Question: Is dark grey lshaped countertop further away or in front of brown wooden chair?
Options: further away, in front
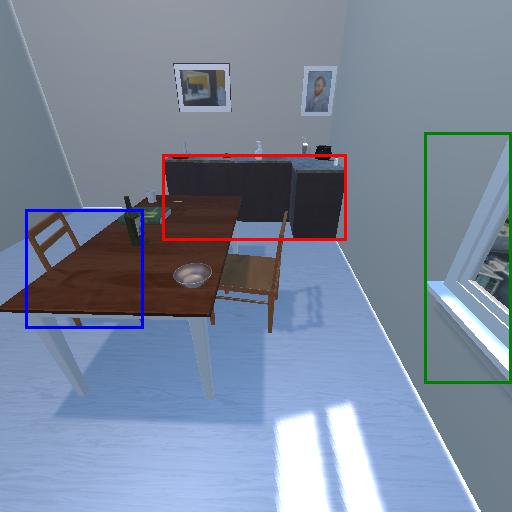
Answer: further away